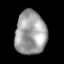
Tissue: lung
Cell type: T cells
Senescence score: 0.177
Nuclear area (px): 1337
Mean DAPI intensity: 158.36